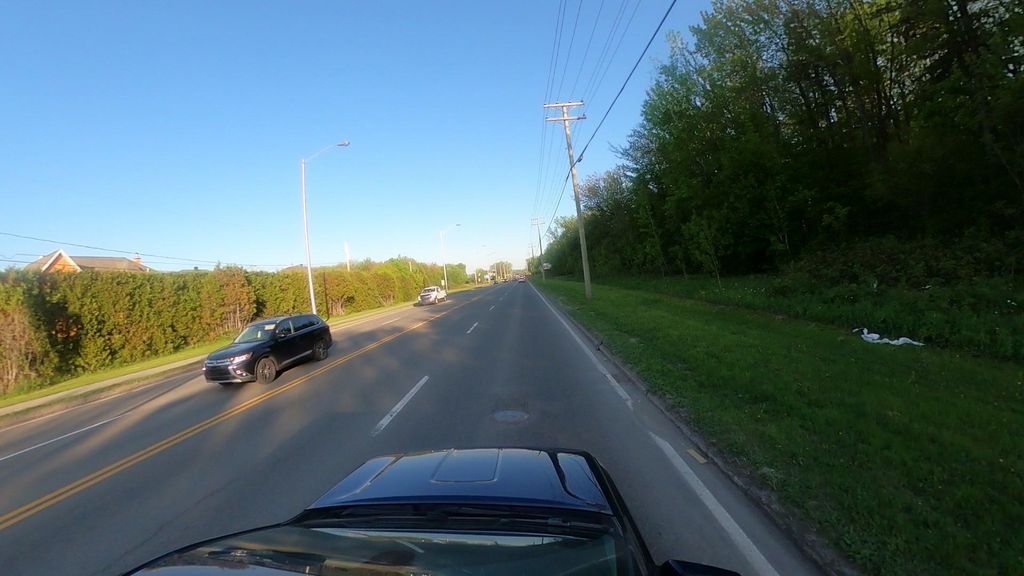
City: quebec_city